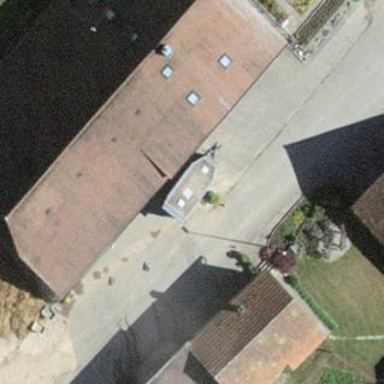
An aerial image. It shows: Farm building.